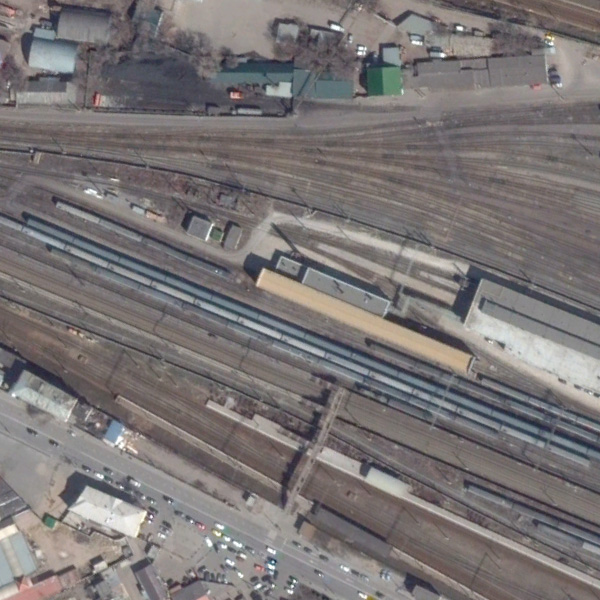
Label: RailwayStation